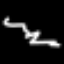
Label: squiggle